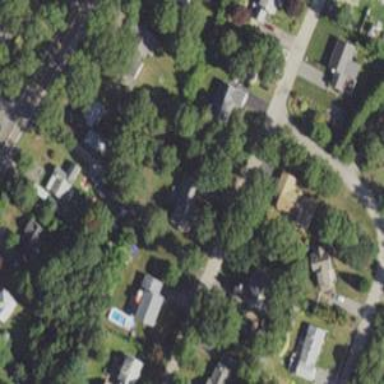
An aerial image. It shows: Residential road.